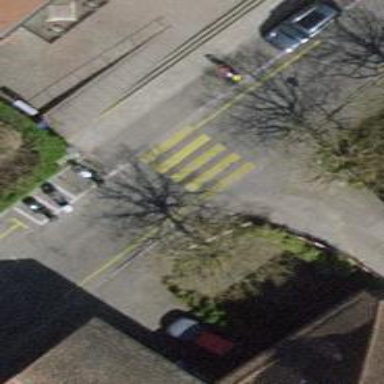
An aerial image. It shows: Zebra crossing on the road.